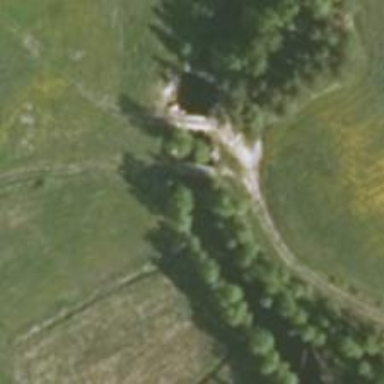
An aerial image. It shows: Track road with bridge.